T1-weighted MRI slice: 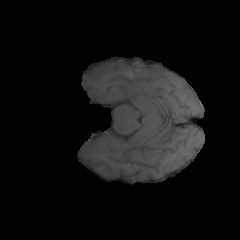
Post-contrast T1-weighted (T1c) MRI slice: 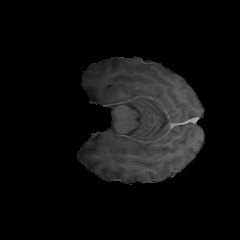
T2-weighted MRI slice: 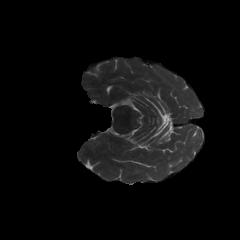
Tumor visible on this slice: no